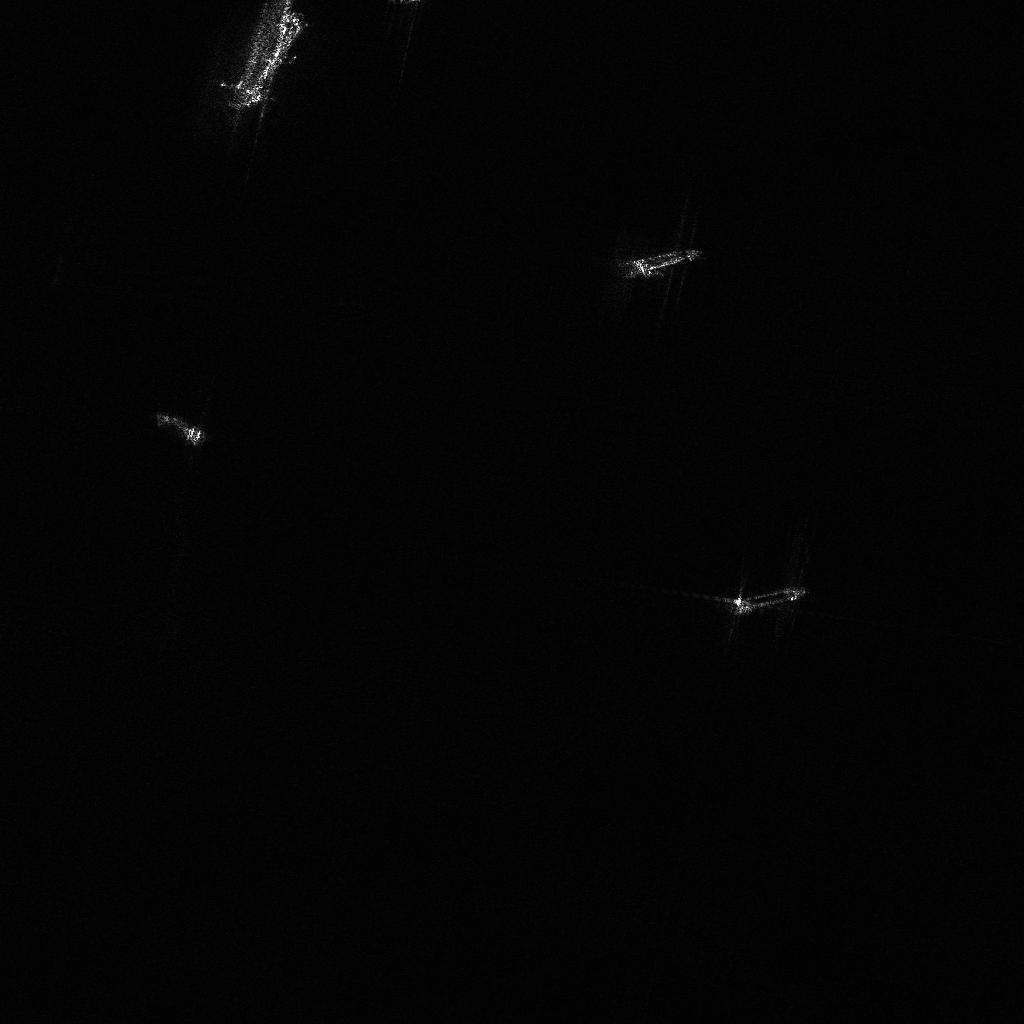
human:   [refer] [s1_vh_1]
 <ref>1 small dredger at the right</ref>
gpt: <box>[[74, 54, 75, 62, 79]]</box>

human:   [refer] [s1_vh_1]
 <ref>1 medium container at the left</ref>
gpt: <box>[[14, 40, 20, 42, 19]]</box>